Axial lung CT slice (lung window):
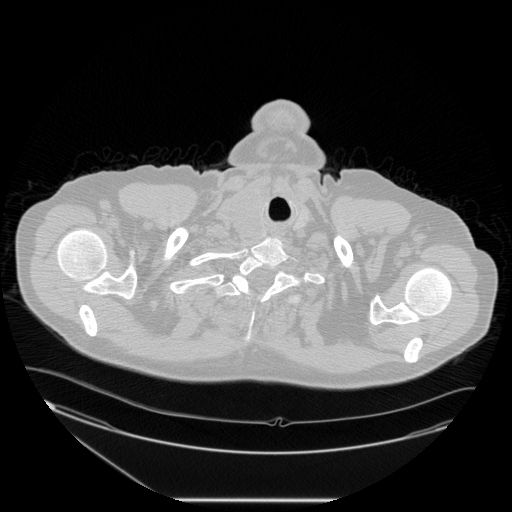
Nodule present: no